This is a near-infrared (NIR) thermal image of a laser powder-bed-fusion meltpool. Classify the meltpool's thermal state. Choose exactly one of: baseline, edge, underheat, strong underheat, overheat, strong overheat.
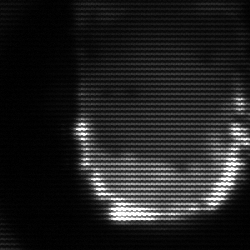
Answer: baseline